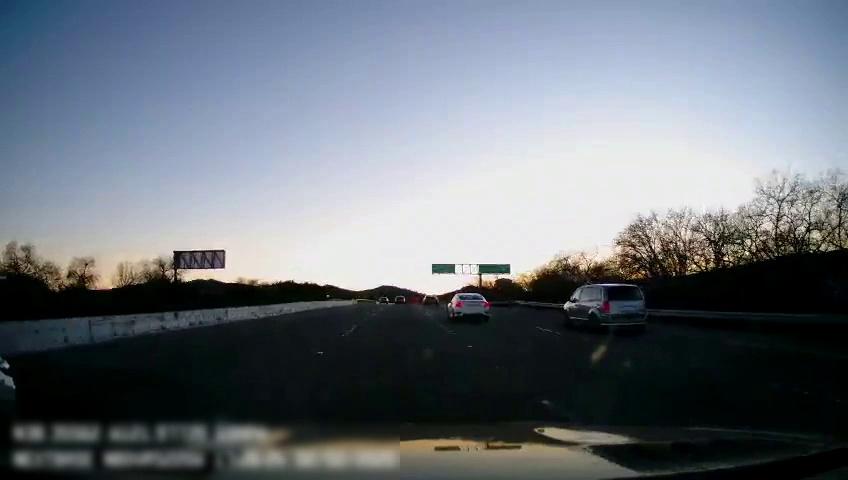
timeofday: Day
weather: Cloudy
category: Drivable Space
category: Vehicles | Car
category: Vehicles | Van
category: Vehicles | Car
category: Vehicles | Car
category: Vehicles | Car
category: Vehicles | Car
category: Lanes | Current Lane
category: Lanes | Current Lane
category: Lanes | Alternate Lane
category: Traffic | Signs
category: Traffic | Signs